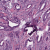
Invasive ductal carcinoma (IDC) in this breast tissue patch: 1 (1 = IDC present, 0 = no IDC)